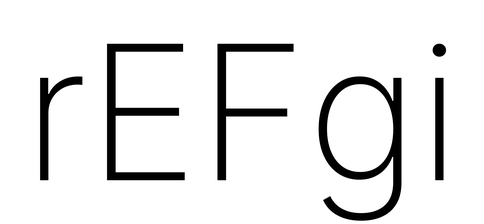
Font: Inter_ExtraLight